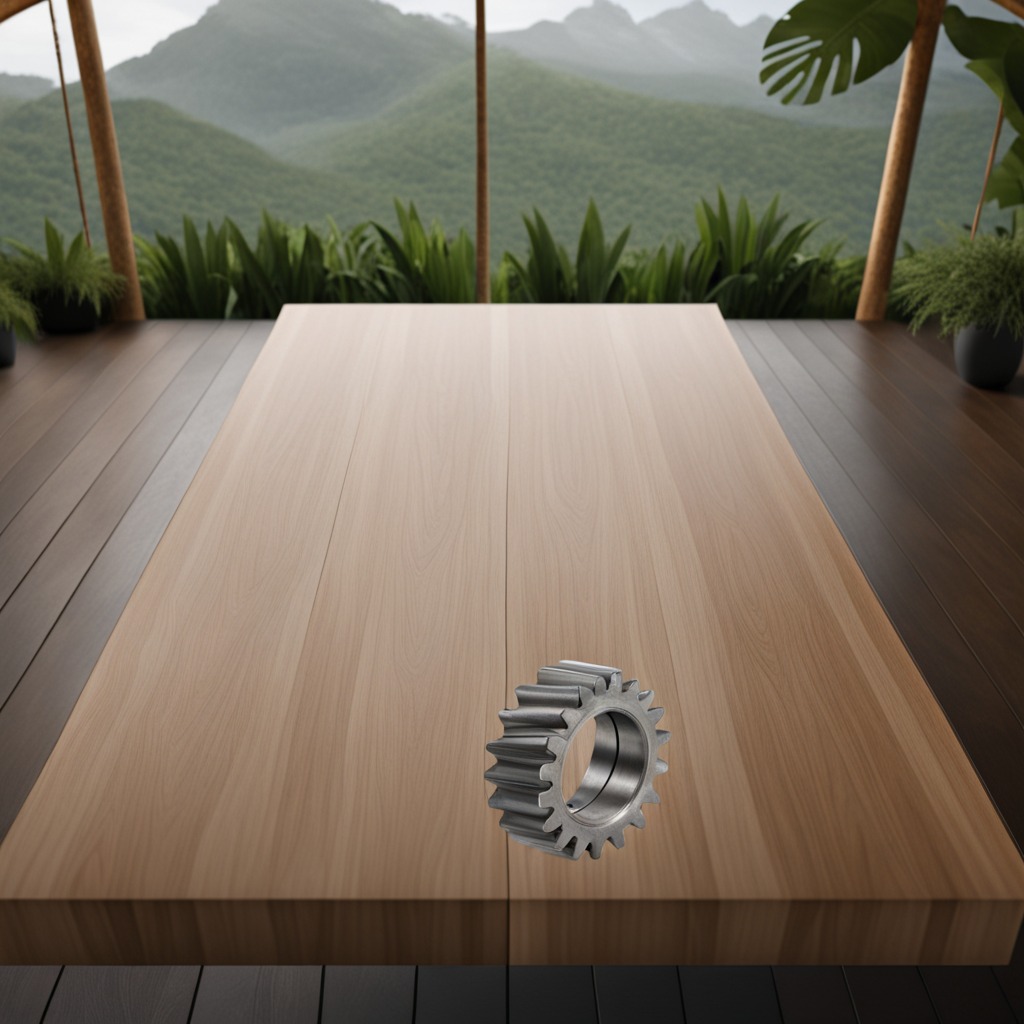
A steel gear with teeth is lying on the wooden table.